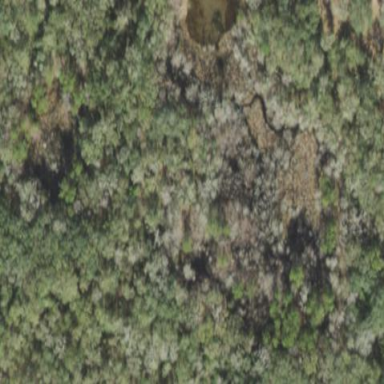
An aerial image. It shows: Swamp in wetland area.